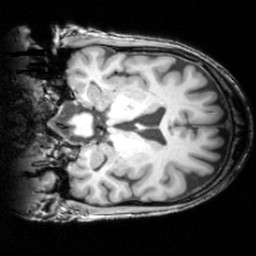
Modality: T1w
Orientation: coronal
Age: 74
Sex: male
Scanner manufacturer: siemens
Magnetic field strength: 3 T
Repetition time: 1.62 s
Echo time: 0.003 s